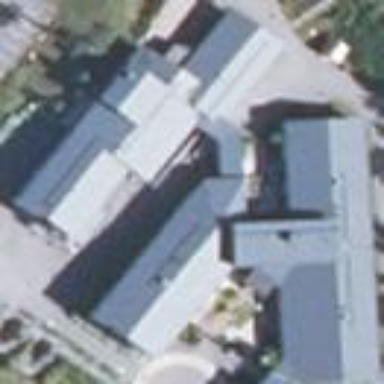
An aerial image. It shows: Hospital building.